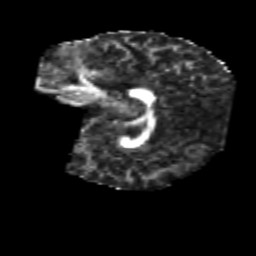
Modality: FA
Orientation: sagittal
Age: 7
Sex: female
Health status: healthy